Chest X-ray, AP view. Patient: 19 years old, sex M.
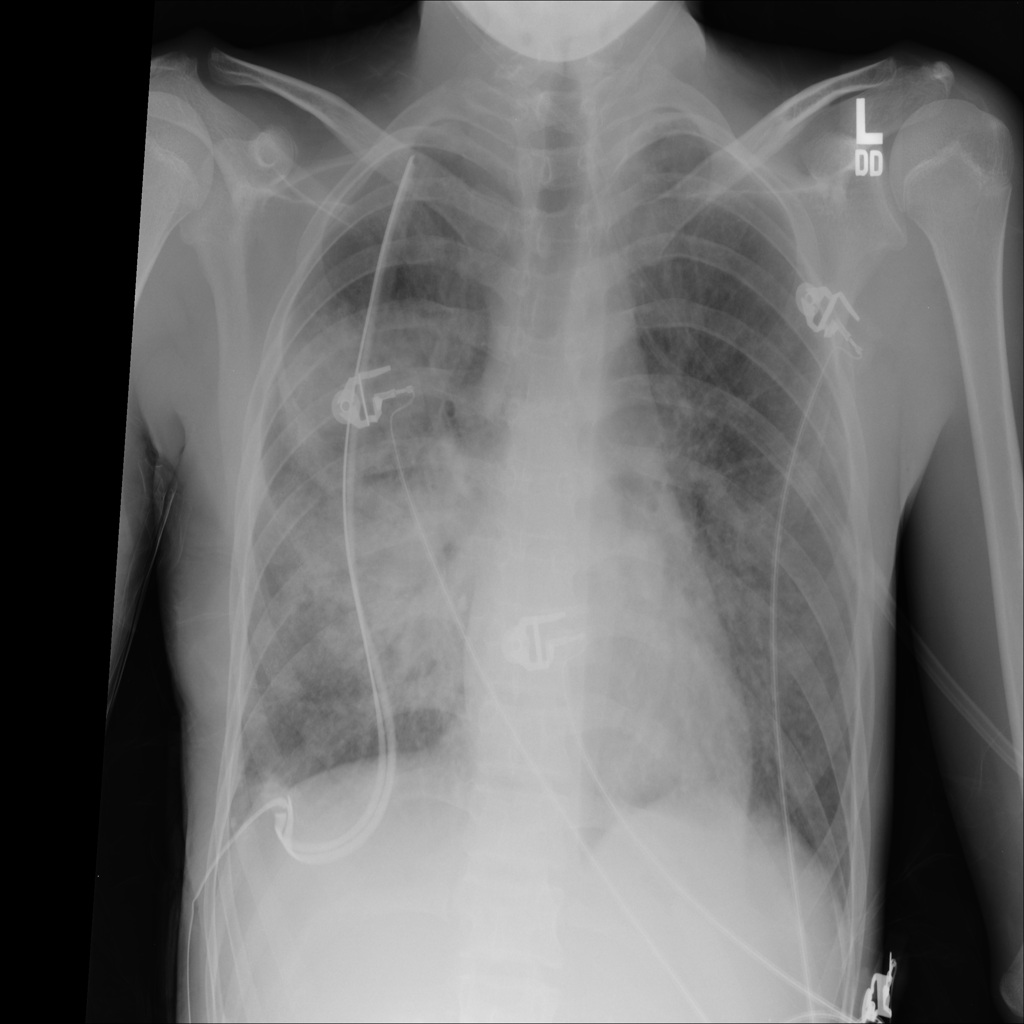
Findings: No Finding